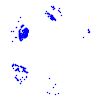
Particle: proton